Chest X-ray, PA view. Patient: 43 years old, sex M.
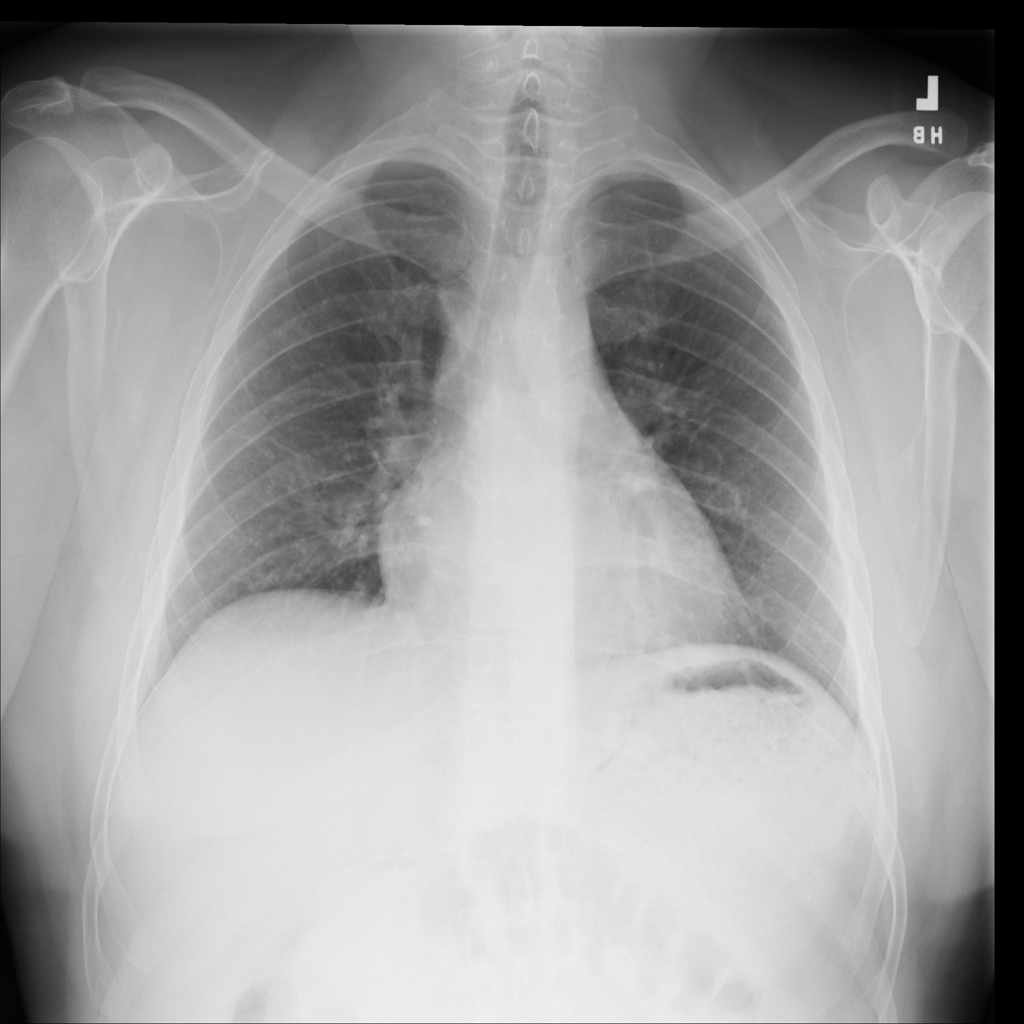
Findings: No Finding